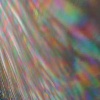
Label: sunburn